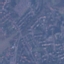
Land use / land cover class: Residential